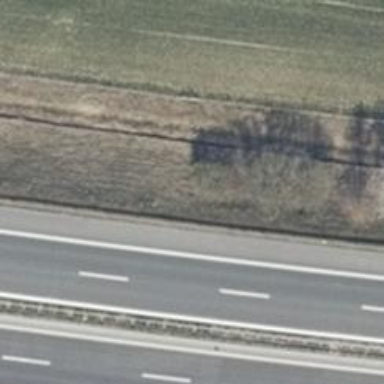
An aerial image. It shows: Row of deciduous broadleaved trees.